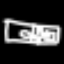
Label: bed